Question: I have made a menu that 'popups' on hover when javascript is disabled. However this is working ok, the menu shows a scrollbar when the menu is to large to fit into the viewport (window).
When it popups on hover there are two scrollbars, one of the window and one of the menu. Looks very ugly and can confuse the user.
With javascript enabled I apply a .'noscroll' class to the body so there only one scrollbar.
'''
.noscroll { overflow:hidden !important; }
'''
Tried to do this with CSS only but can't get it to work, tried several things like:
'''
.nav .panel:hover > body,
.nav .panel:hover > html { overflow:hidden !important; }
.nav .panel:hover #body { overflow:hidden !important; } /* body with id body */
'''
The menu itself is fixed positioned. The reason I do it this way is to be sure the menu covers the whole window because height:100% doesn't want to cover the whole document and it's very ugly. Also, the search bar will be always visible.
How can achieve the effect I want?
Image (click on right mousebutton to view larger image):

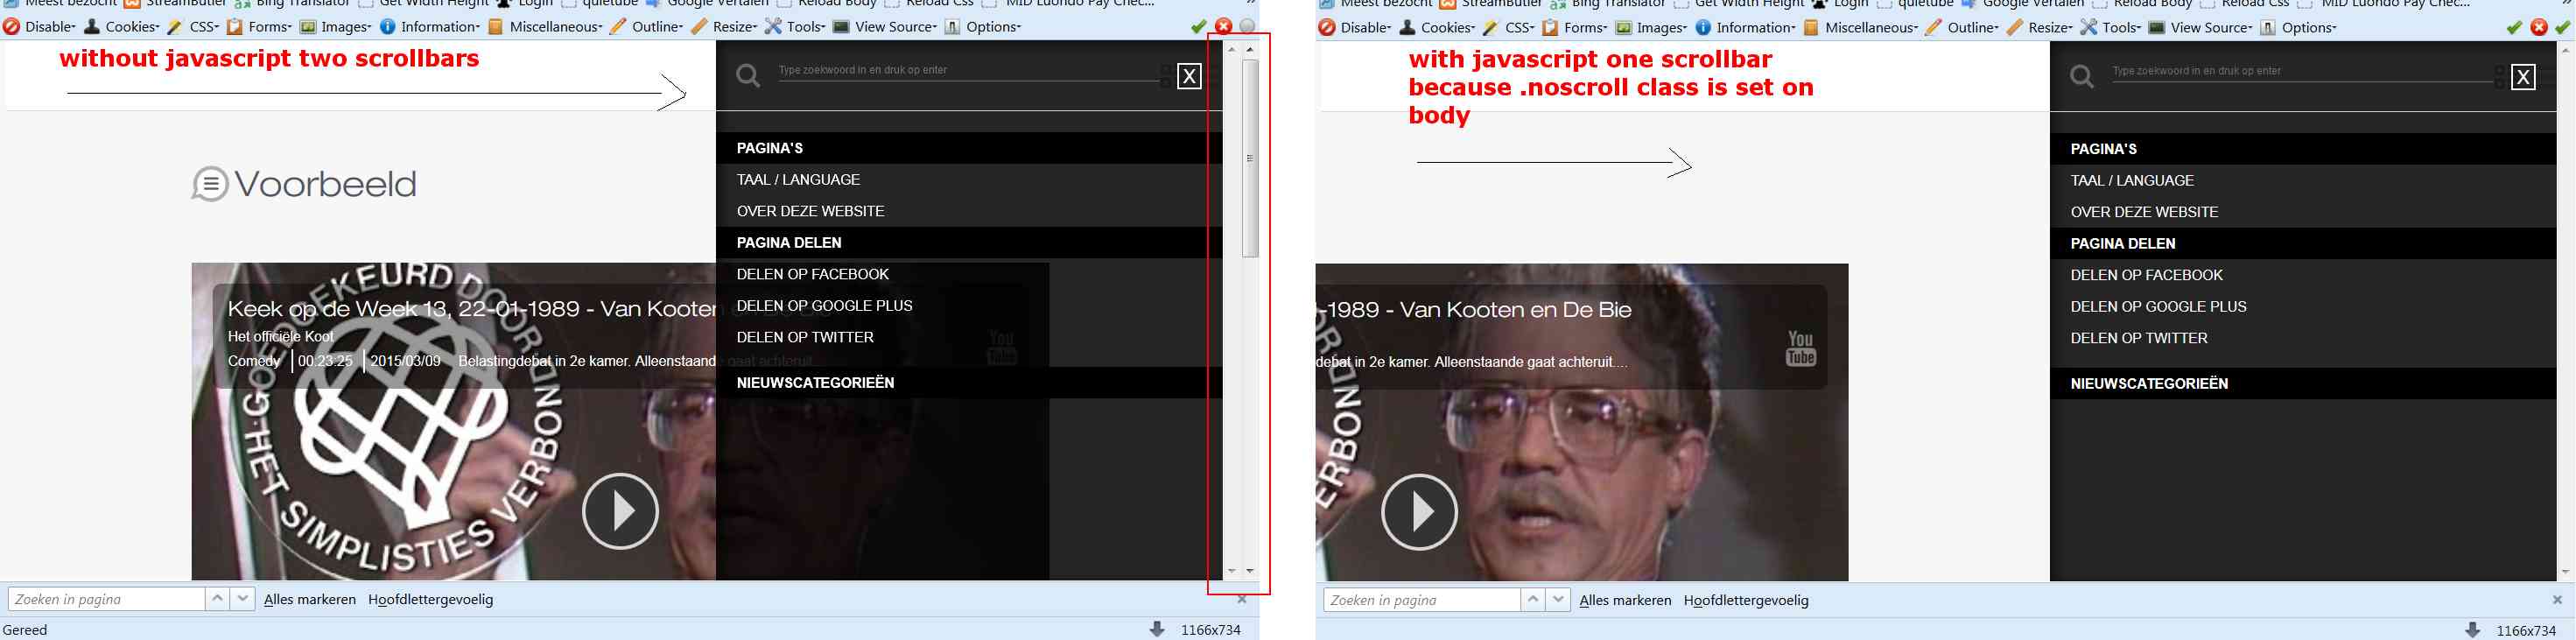
Answer: This can't be done with current CSS rules. You can only apply rules to children of the specified element, not parents. See <URL> for specifics. For now, you will have to stick to Javascript for that.